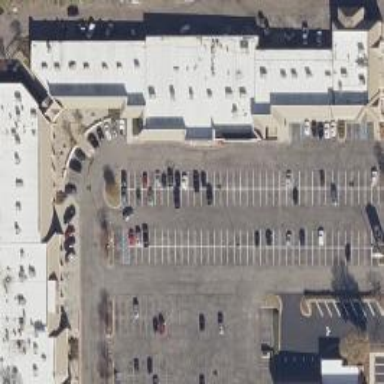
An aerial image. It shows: Commercial building.